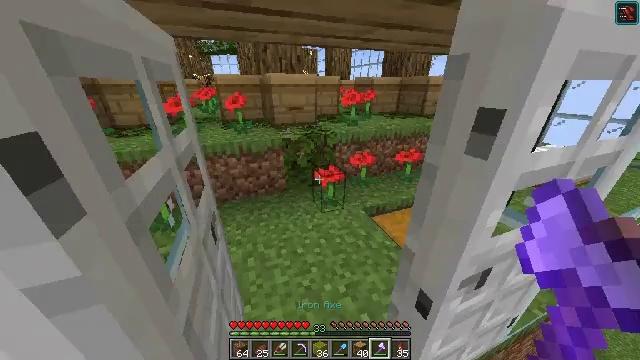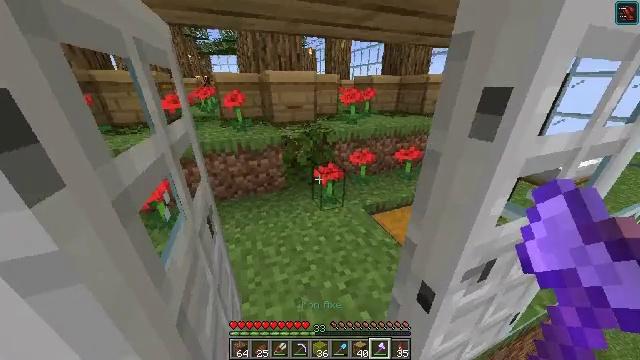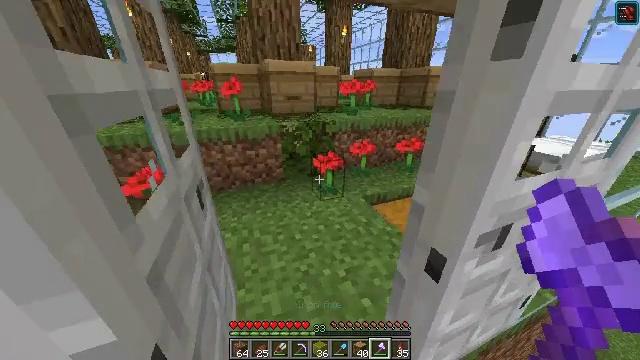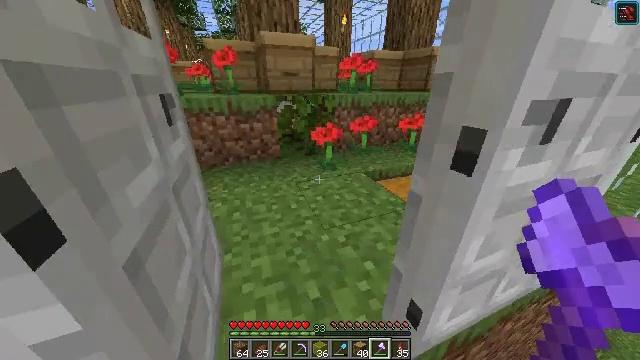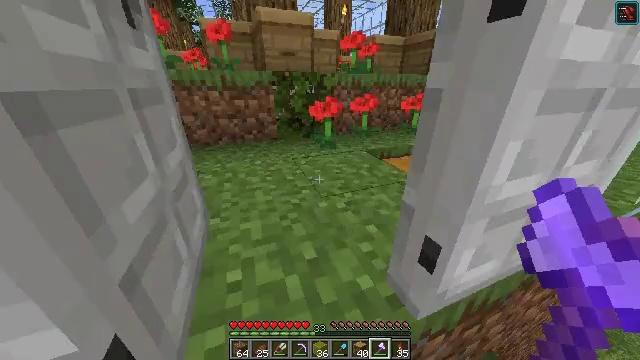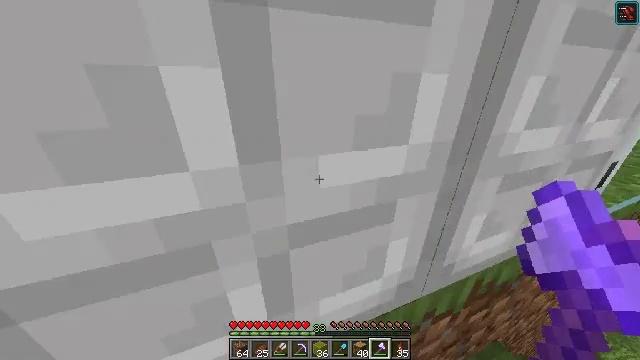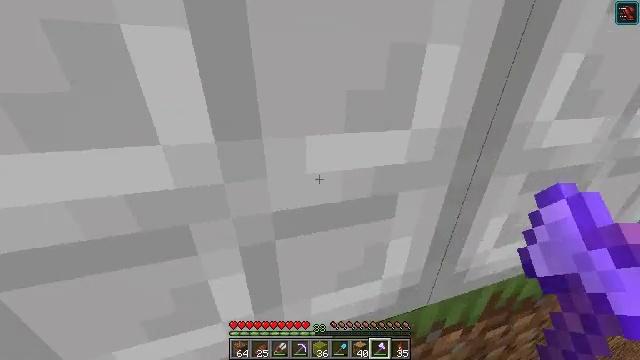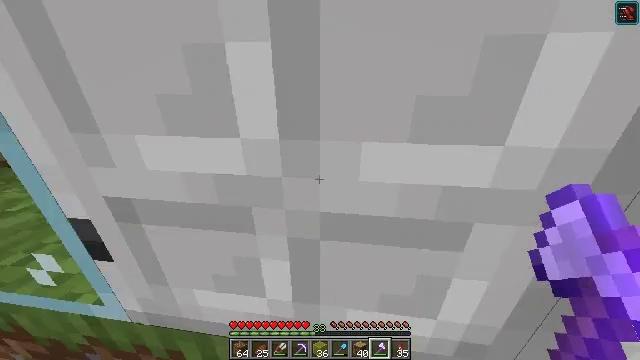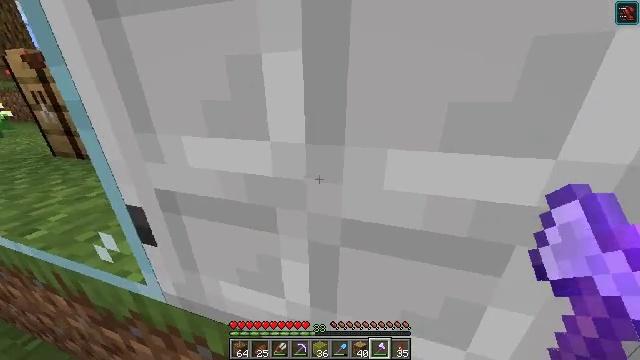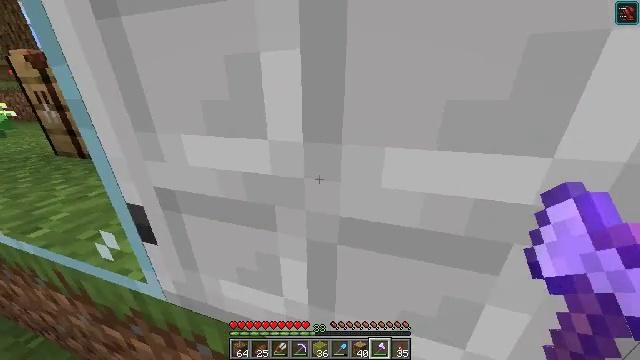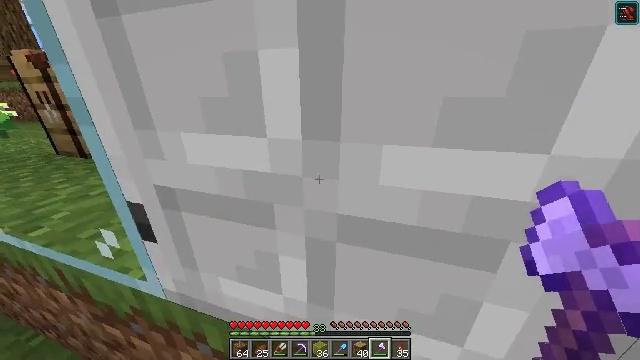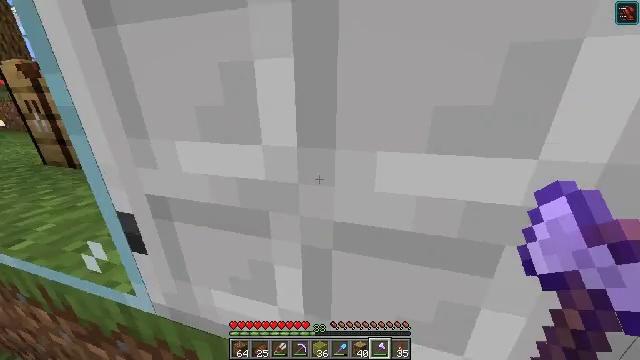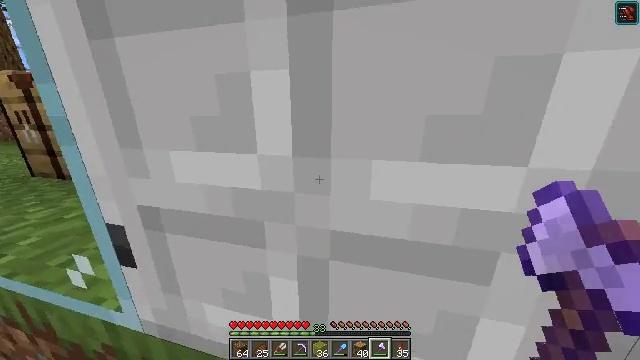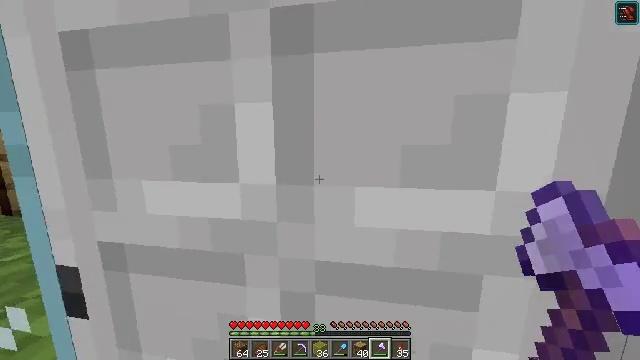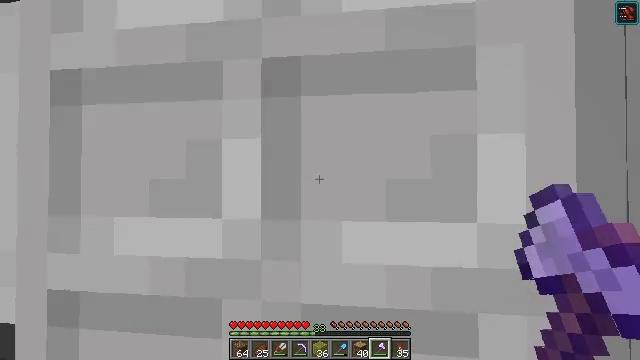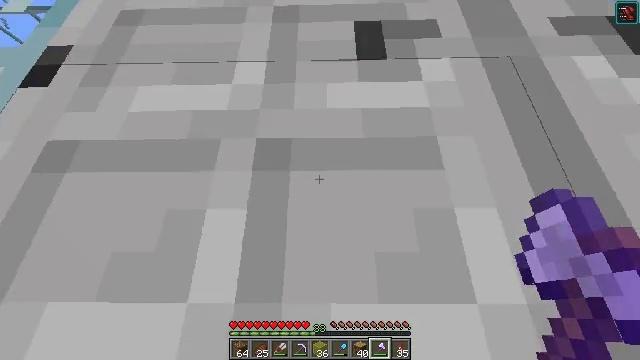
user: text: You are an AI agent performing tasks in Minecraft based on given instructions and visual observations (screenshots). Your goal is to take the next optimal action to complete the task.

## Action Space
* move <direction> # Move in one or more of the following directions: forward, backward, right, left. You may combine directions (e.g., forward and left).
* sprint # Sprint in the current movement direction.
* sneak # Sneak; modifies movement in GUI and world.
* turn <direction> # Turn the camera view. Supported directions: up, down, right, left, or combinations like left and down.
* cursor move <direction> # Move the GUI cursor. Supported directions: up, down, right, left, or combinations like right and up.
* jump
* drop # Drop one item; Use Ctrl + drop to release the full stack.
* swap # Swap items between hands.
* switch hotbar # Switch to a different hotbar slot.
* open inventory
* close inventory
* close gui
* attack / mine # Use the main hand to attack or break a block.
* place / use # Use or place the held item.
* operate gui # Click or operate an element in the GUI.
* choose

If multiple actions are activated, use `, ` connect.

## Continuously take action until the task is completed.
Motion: motion action
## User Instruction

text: Make a honeycomb block with honeycombs on the crafting table.
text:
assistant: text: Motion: move forward, attack / mine
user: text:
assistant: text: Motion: move forward, attack / mine
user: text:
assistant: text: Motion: move forward, attack / mine
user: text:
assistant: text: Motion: move forward, attack / mine
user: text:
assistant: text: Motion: move forward, attack / mine
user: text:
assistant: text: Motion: move forward, turn left, attack / mine
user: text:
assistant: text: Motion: move forward, turn left, attack / mine
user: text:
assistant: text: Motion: turn left and up, attack / mine
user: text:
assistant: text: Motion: attack / mine
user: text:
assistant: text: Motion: attack / mine
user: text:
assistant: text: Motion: turn right and up, attack / mine
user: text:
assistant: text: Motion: turn right and up, attack / mine
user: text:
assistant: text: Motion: turn right and up, attack / mine
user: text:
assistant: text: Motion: turn right and up, attack / mine
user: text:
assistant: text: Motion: move forward, turn right and up, attack / mine
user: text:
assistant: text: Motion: move forward, turn up, attack / mine
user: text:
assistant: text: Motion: turn up, attack / mine
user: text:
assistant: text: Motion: turn right and up, attack / mine
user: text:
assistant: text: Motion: turn up, attack / mine
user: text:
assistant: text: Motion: turn up, attack / mine
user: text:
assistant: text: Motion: turn up, attack / mine
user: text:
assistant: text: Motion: turn left and up, attack / mine
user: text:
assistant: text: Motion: turn left and up, attack / mine
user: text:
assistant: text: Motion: turn up, attack / mine
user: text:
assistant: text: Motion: attack / mine
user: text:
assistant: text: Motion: turn left, attack / mine
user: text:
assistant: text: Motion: attack / mine
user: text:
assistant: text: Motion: attack / mine
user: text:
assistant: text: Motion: attack / mine
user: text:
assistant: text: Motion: attack / mine and use / place